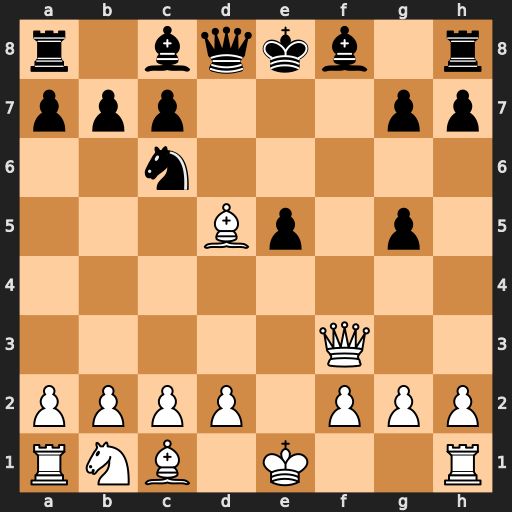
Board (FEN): r1bqkb1r/ppp3pp/2n5/3Bp1p1/8/5Q2/PPPP1PPP/RNB1K2R
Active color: w
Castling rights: KQkq
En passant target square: -
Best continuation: Qf7#